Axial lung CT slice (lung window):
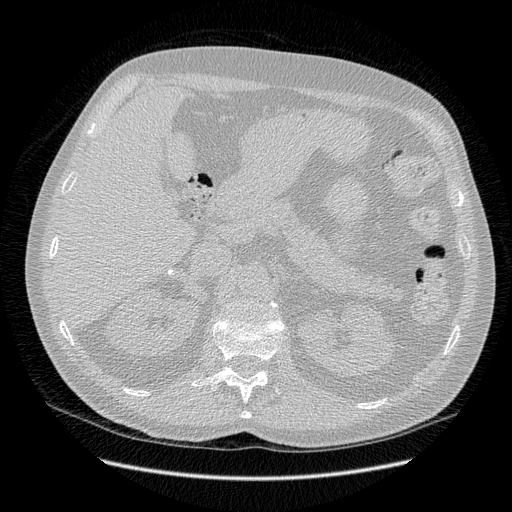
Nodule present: no